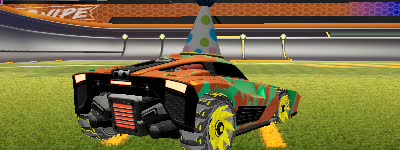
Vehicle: breakout